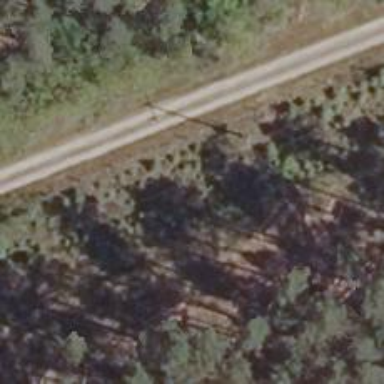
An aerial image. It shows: Power pole.